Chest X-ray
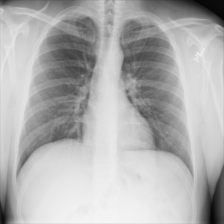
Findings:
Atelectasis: negative
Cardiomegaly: negative
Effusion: negative
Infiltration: negative
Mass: negative
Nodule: negative
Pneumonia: negative
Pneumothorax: negative
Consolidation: negative
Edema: negative
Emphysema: negative
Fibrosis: negative
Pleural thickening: negative
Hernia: negative